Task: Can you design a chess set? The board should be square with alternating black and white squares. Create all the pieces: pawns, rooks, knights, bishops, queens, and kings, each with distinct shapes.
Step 5311:
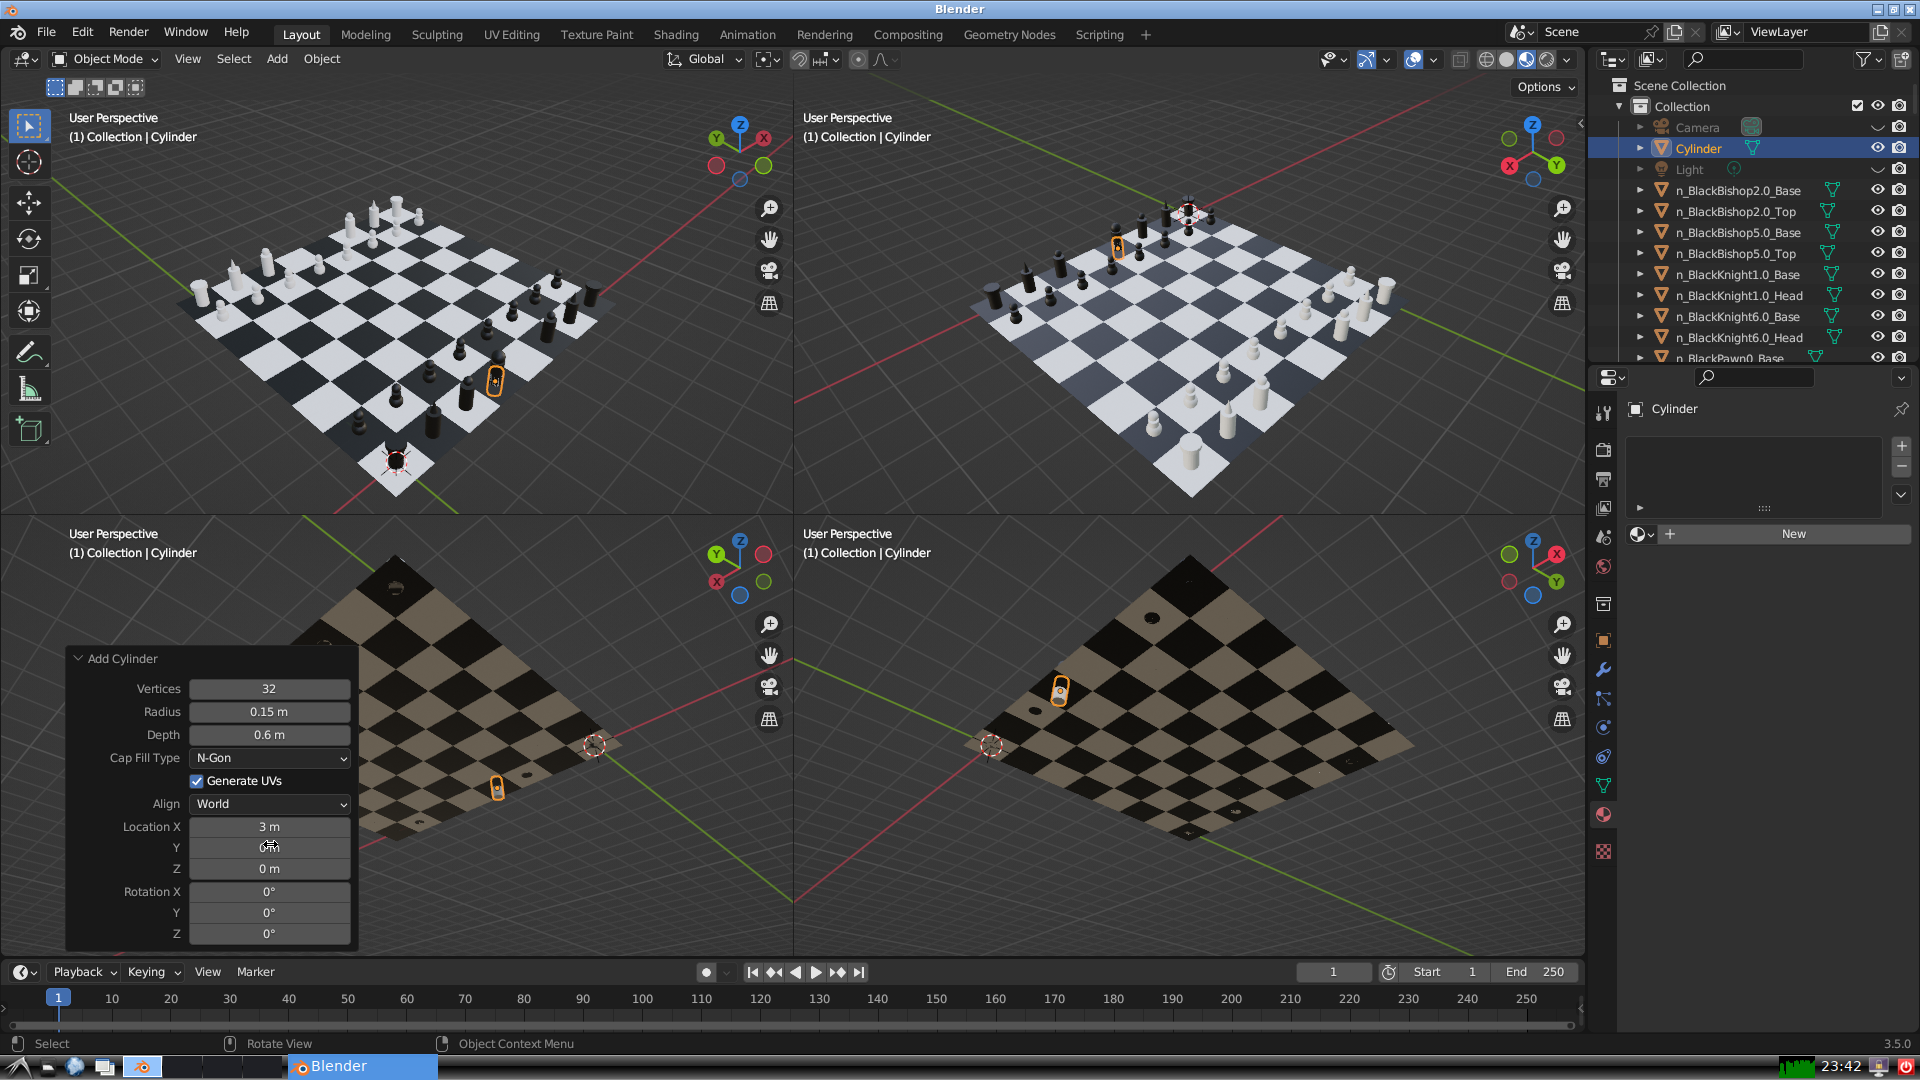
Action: click: no